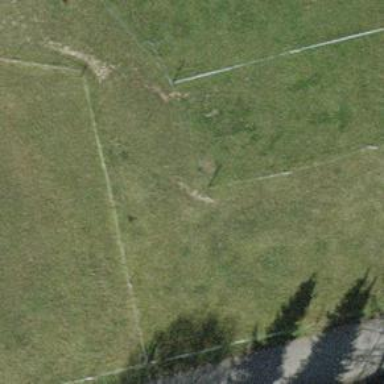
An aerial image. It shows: Fence.